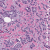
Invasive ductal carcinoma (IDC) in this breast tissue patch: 1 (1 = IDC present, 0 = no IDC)